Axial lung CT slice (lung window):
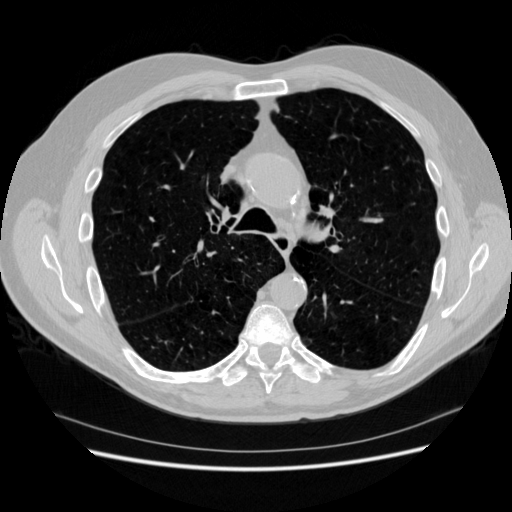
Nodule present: no